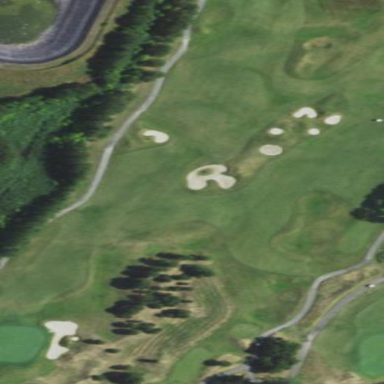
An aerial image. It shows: Golf fairway surrounded by grass.